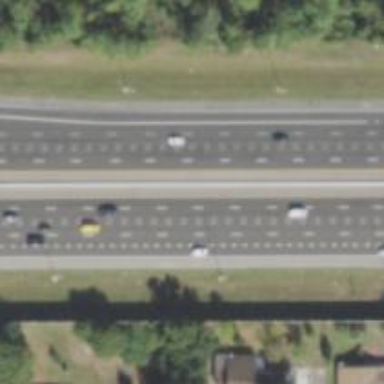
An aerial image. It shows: Motorway junction.